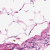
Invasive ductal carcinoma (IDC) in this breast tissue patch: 0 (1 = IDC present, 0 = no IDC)